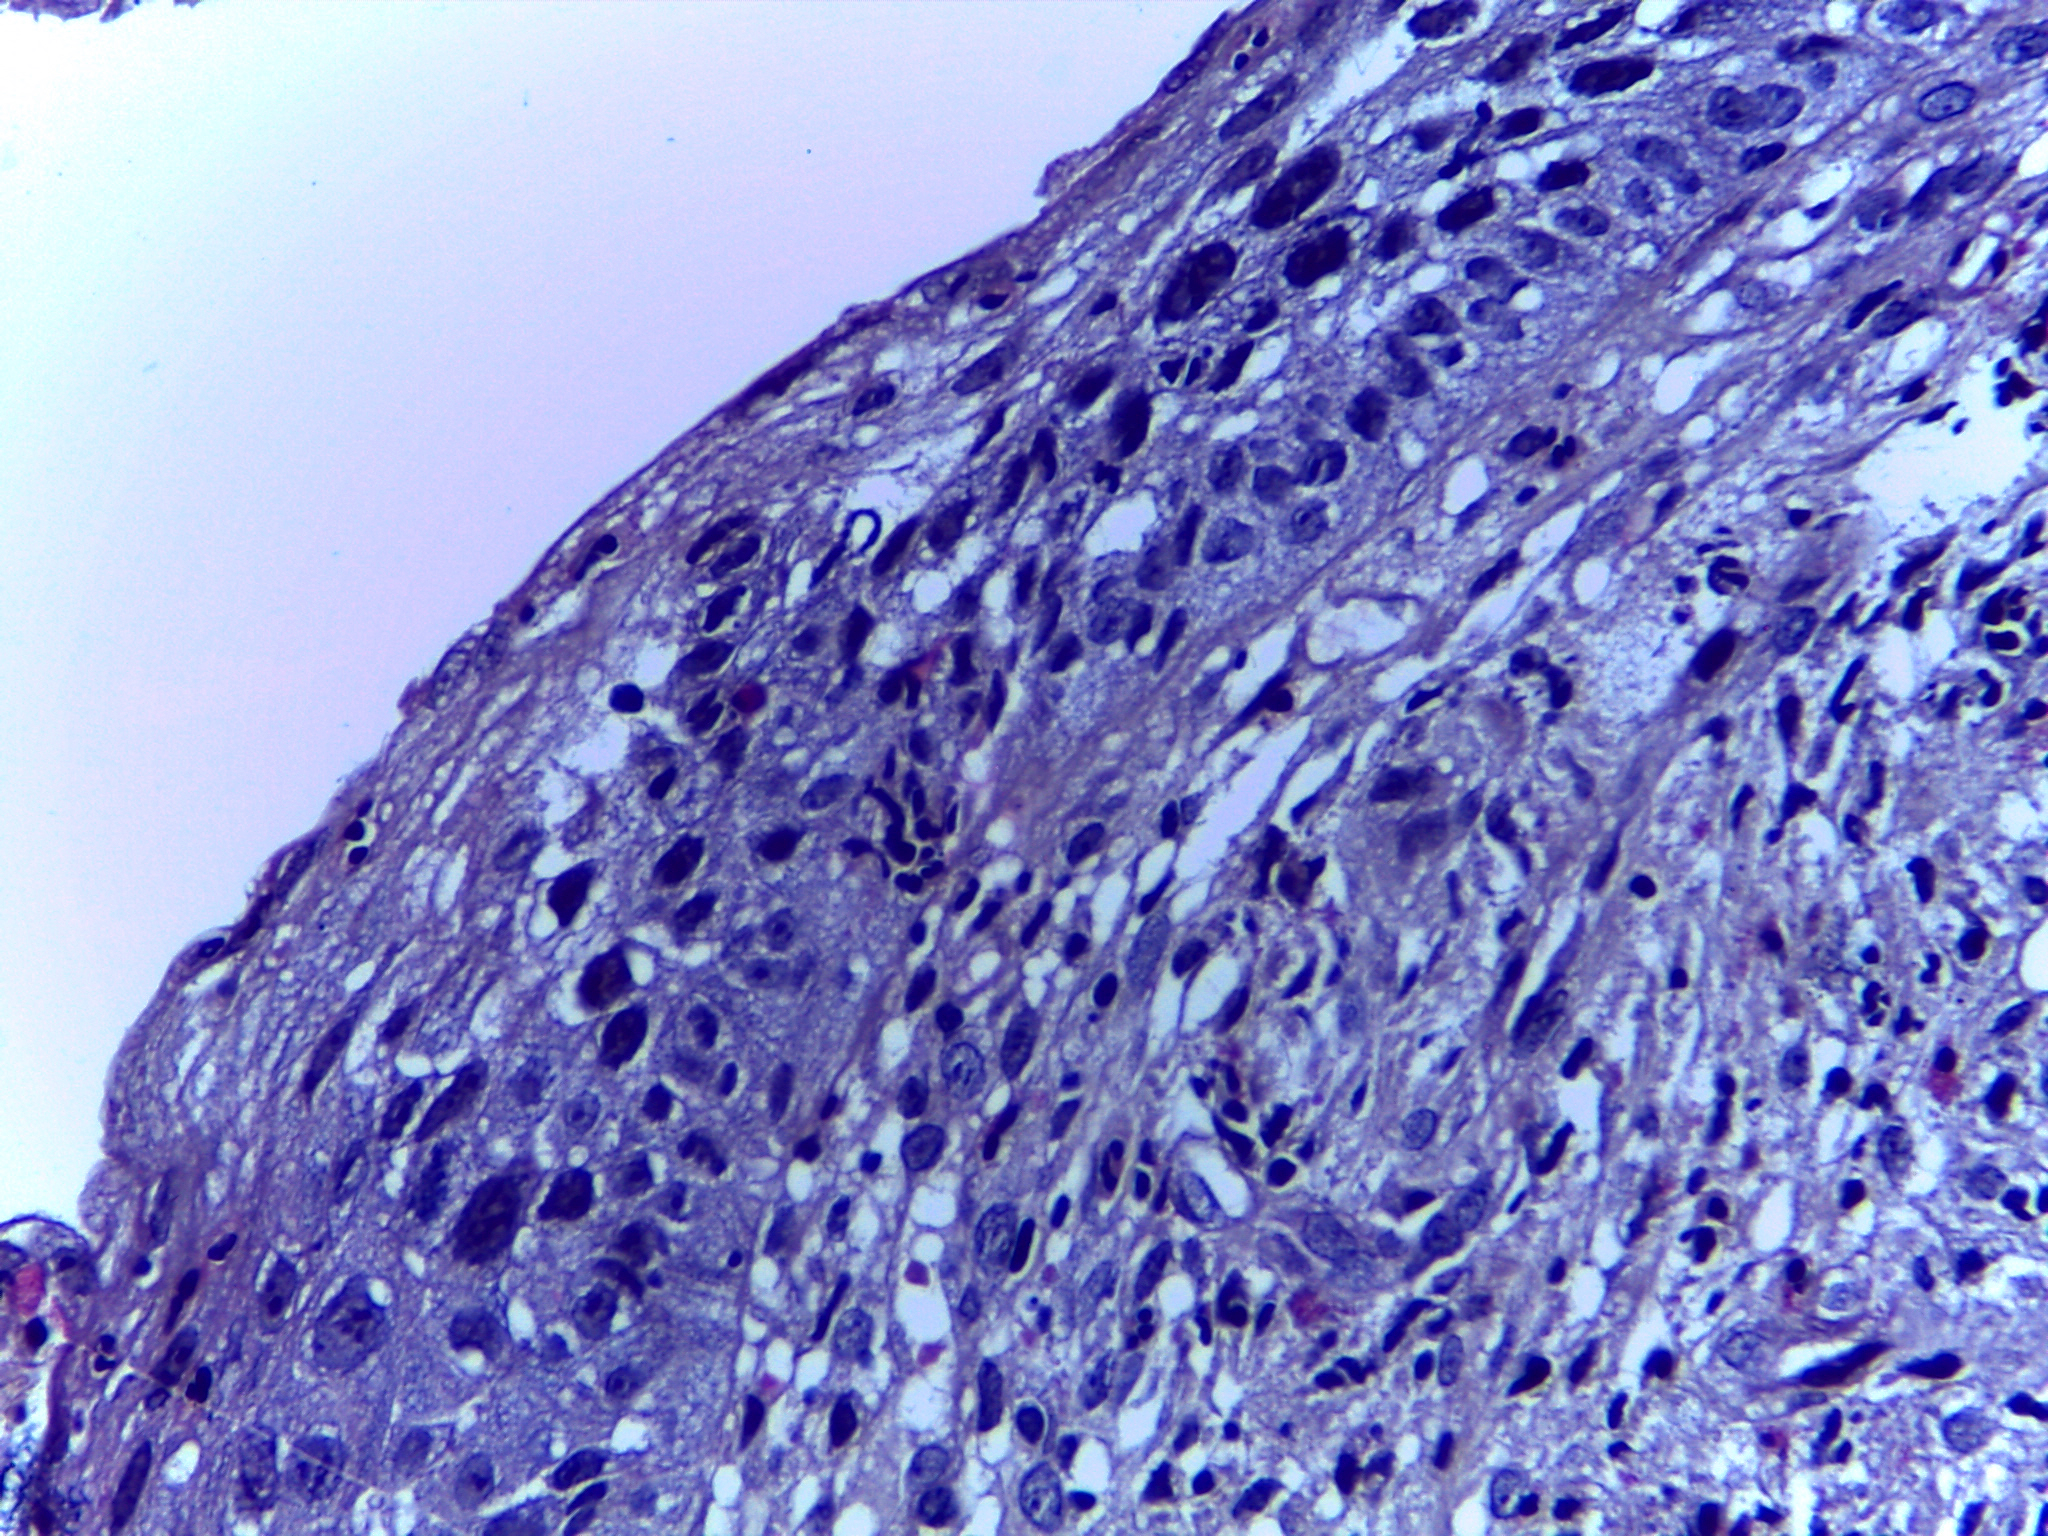
Diagnosis: OSCC